Field crop: maize
Growth stage: 2
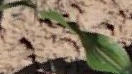
Species: maize